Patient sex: F
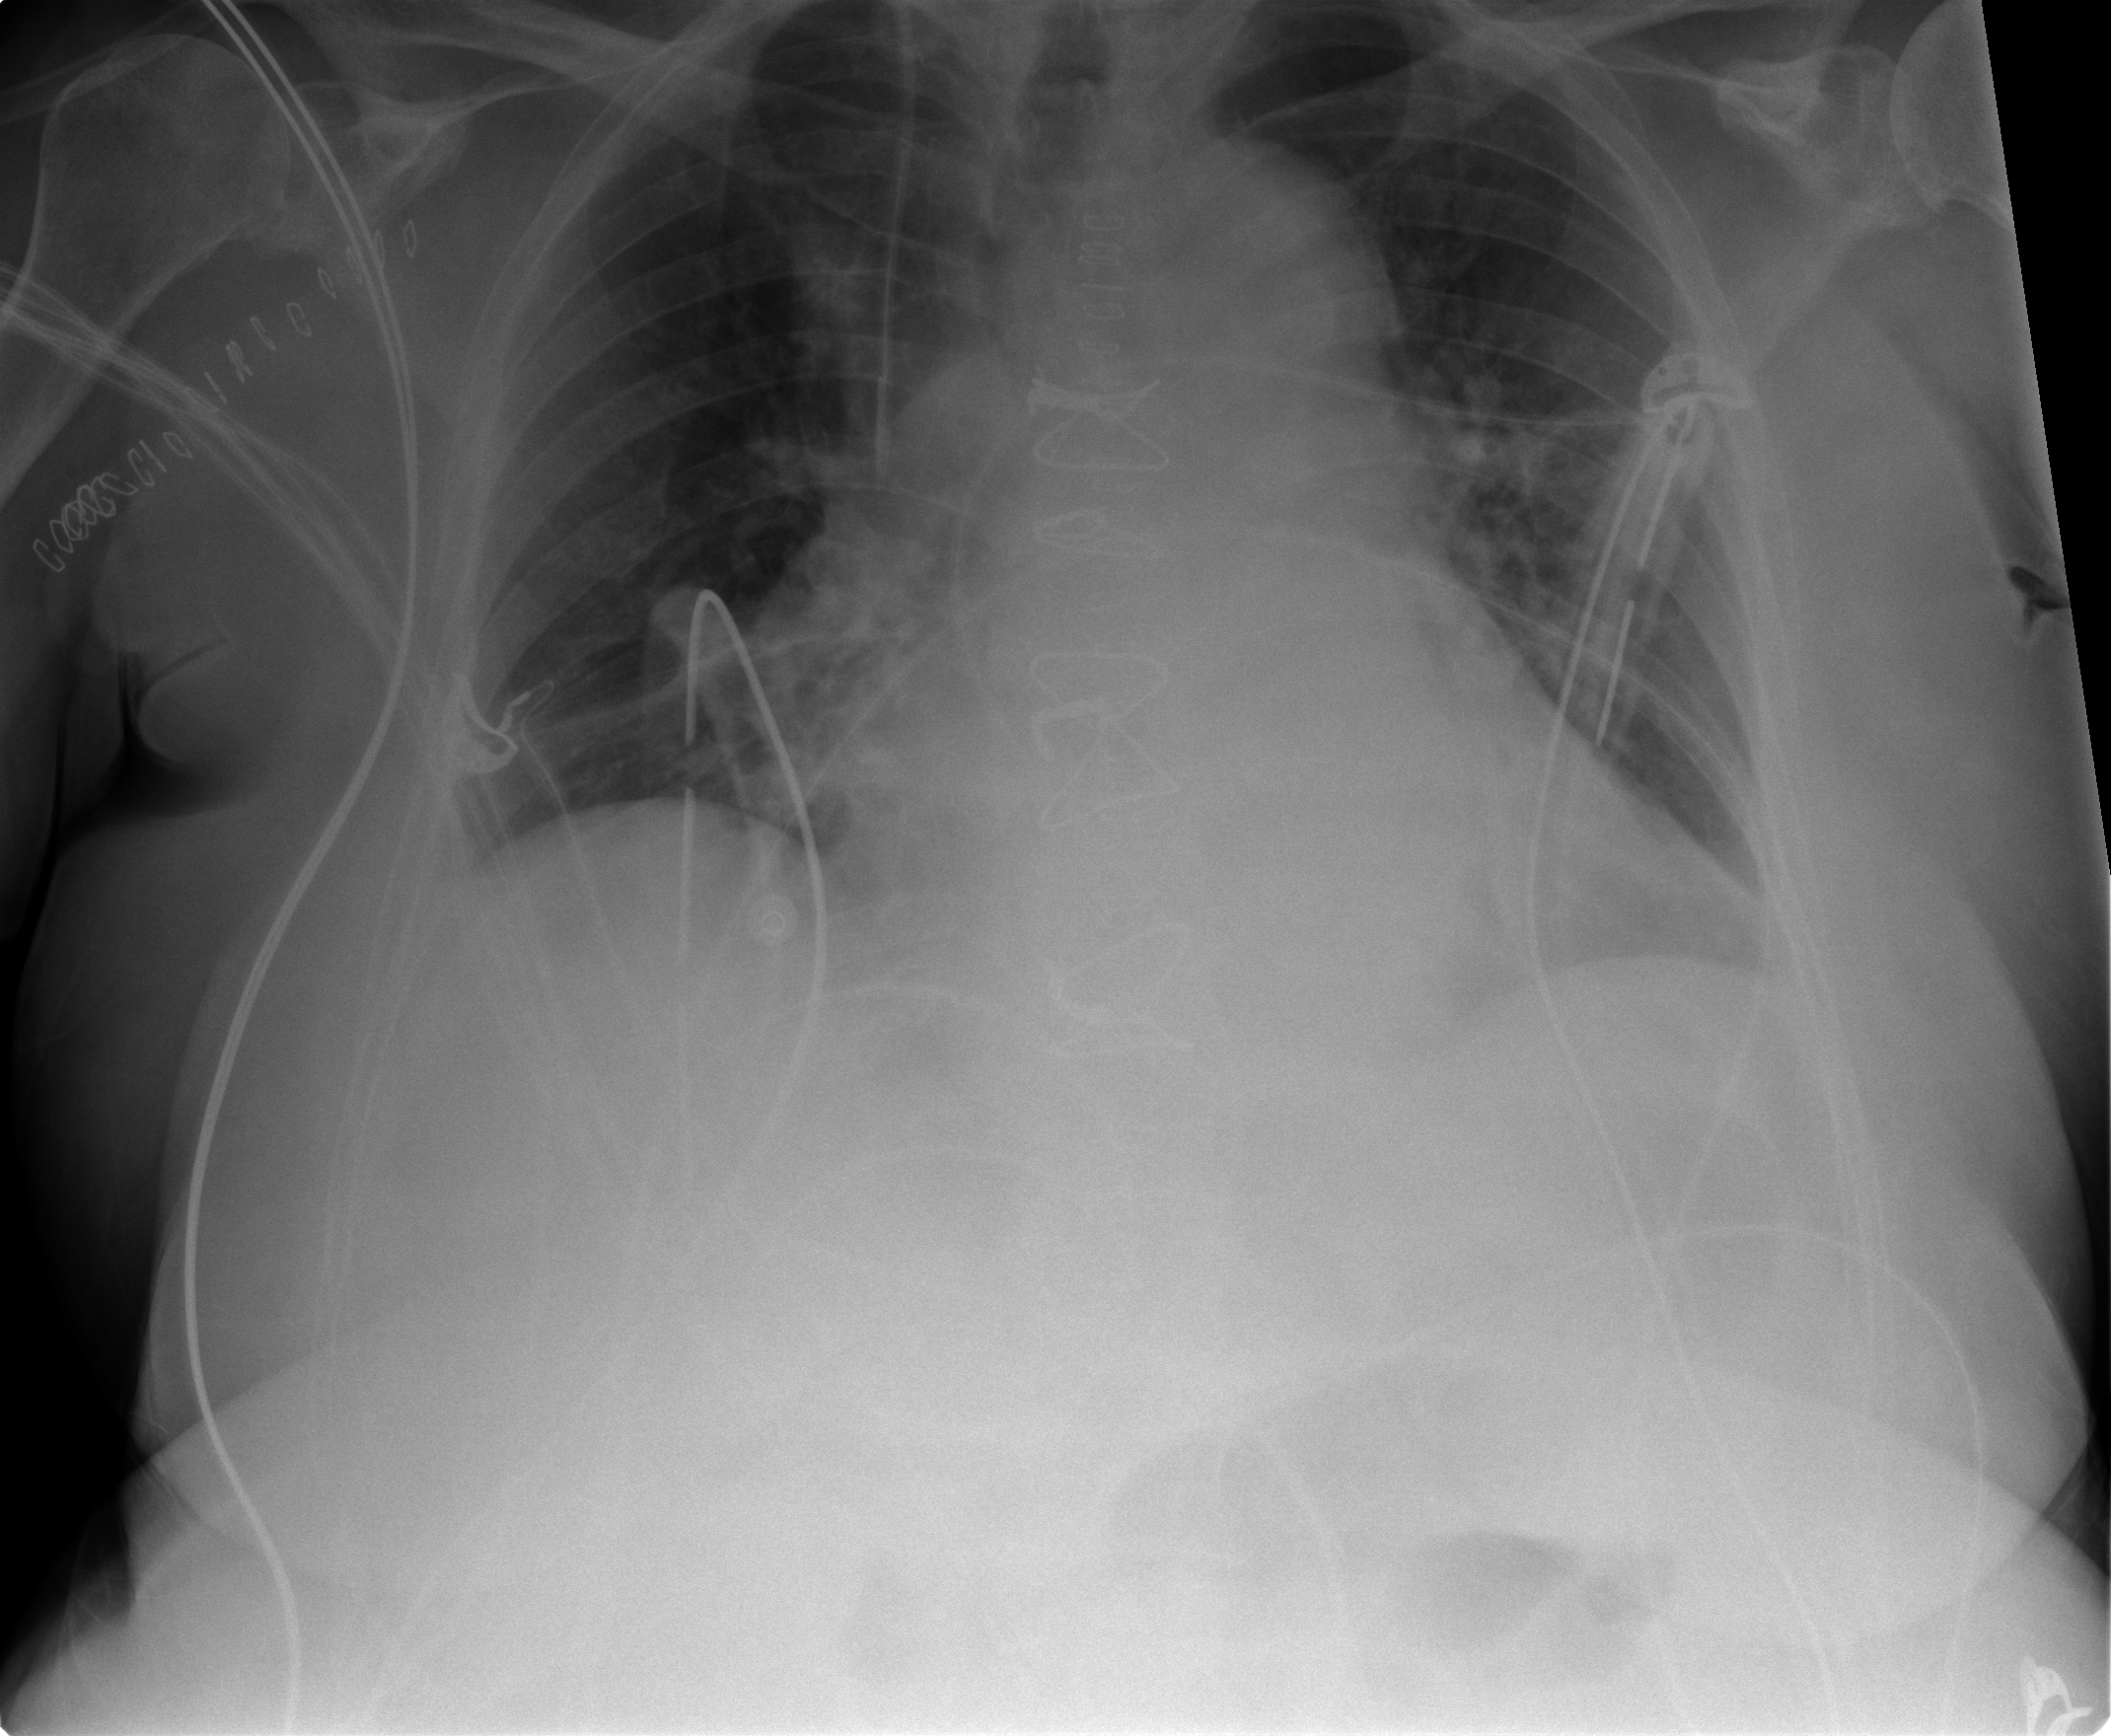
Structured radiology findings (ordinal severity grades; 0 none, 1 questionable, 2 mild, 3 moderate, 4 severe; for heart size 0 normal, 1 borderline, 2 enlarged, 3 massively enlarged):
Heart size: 2
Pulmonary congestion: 2
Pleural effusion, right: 0
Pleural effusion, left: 1
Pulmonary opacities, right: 0
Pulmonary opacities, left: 0
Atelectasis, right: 2
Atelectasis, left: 2